已知抛物线$x^2=2py(p>0)$的焦点为$F$，点$P$为抛物线上的动点，点$M$为其准线上的动点．若$\triangle FPM$为边长是$4$的等边三角形，则此抛物线的方程为\underline{\qquad\qquad}.
【解答】
\vspace{0.5cm}
\noindent\textbf{【答案】$x^2=4y$}

\vspace{0.5cm}
\noindent\textbf{【分析】设$P\left(m,\dfrac{m^2}{2p}\right)$，得到点$M\left(m,-\dfrac{p}{2}\right)$，根据$\triangle FPM$是等边三角形，列出方程组求得$m,p$的值，即可求解.}

\vspace{0.5cm}
\noindent\textbf{【详解】因为$\triangle FPM$为等边三角形，则$|PM|=|PF|$，}
\noindent\textbf{由抛物线的定义得$PM$垂直于抛物线的准线，}
\noindent\textbf{设$P\left(m,\dfrac{m^2}{2p}\right)$，则点$M\left(m,-\dfrac{p}{2}\right)$，}
\noindent\textbf{又由焦点$F\left(0,\dfrac{p}{2}\right)$，$\triangle FPM$是等边三角形，所以}
\[
\begin{cases}
\dfrac{m^2}{2p}+\dfrac{p}{2}=4 \\
\sqrt{\left(\dfrac{p}{2}+\dfrac{p}{2}\right)^2+m^2}=4
\end{cases}
\]
\noindent\textbf{解得$\begin{cases}m^2=12 \\ p=2\end{cases}$，因此抛物线方程为$x^2=4y$.}
\noindent\textbf{故答案为：$x^2=4y$.}

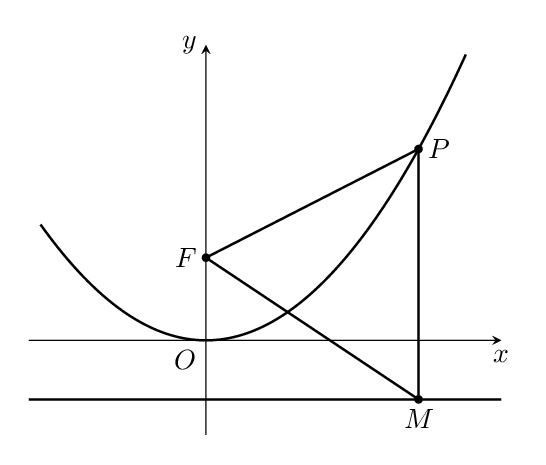